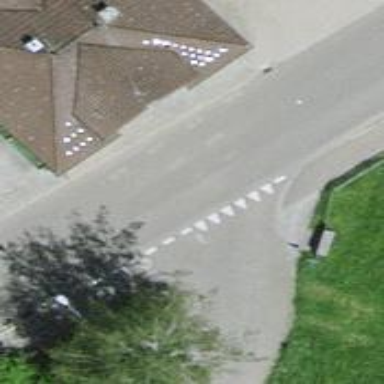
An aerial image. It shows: Road with "give way" sign.